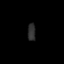
Tissue: lung
Cell type: T cells
Senescence score: 0.1671
Nuclear area (px): 132
Mean DAPI intensity: 46.258